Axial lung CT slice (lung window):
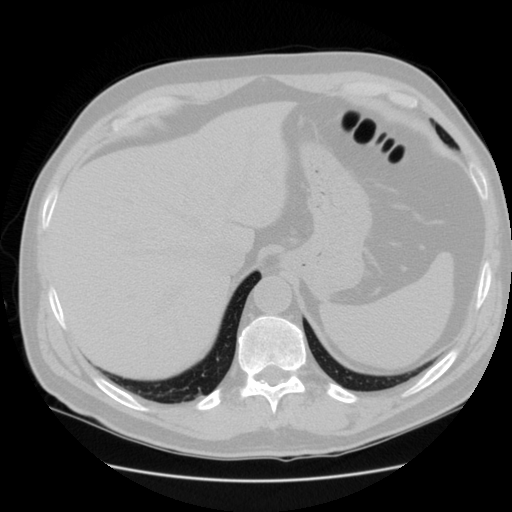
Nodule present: no